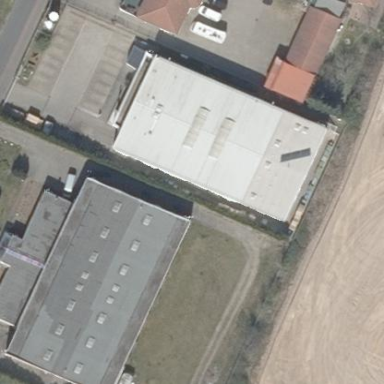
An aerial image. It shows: Part of building.